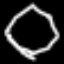
Label: octagon